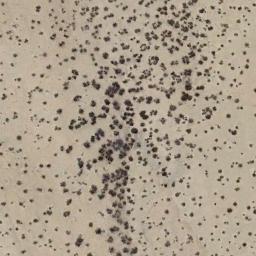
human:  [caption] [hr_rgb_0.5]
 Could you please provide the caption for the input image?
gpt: Chaparral is evenly distributed on the sand .

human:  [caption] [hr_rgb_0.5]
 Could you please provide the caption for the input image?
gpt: A lot of dense chaparrals of different sizes grow in the desert .

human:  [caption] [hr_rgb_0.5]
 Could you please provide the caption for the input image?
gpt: The chaparral is consist of sparse bushes on the desert .

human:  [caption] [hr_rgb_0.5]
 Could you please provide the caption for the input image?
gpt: There are clusters of lush trees in the desert .

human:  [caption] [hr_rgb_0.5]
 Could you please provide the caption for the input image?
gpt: The middle of the chaparral is dense .